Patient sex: M
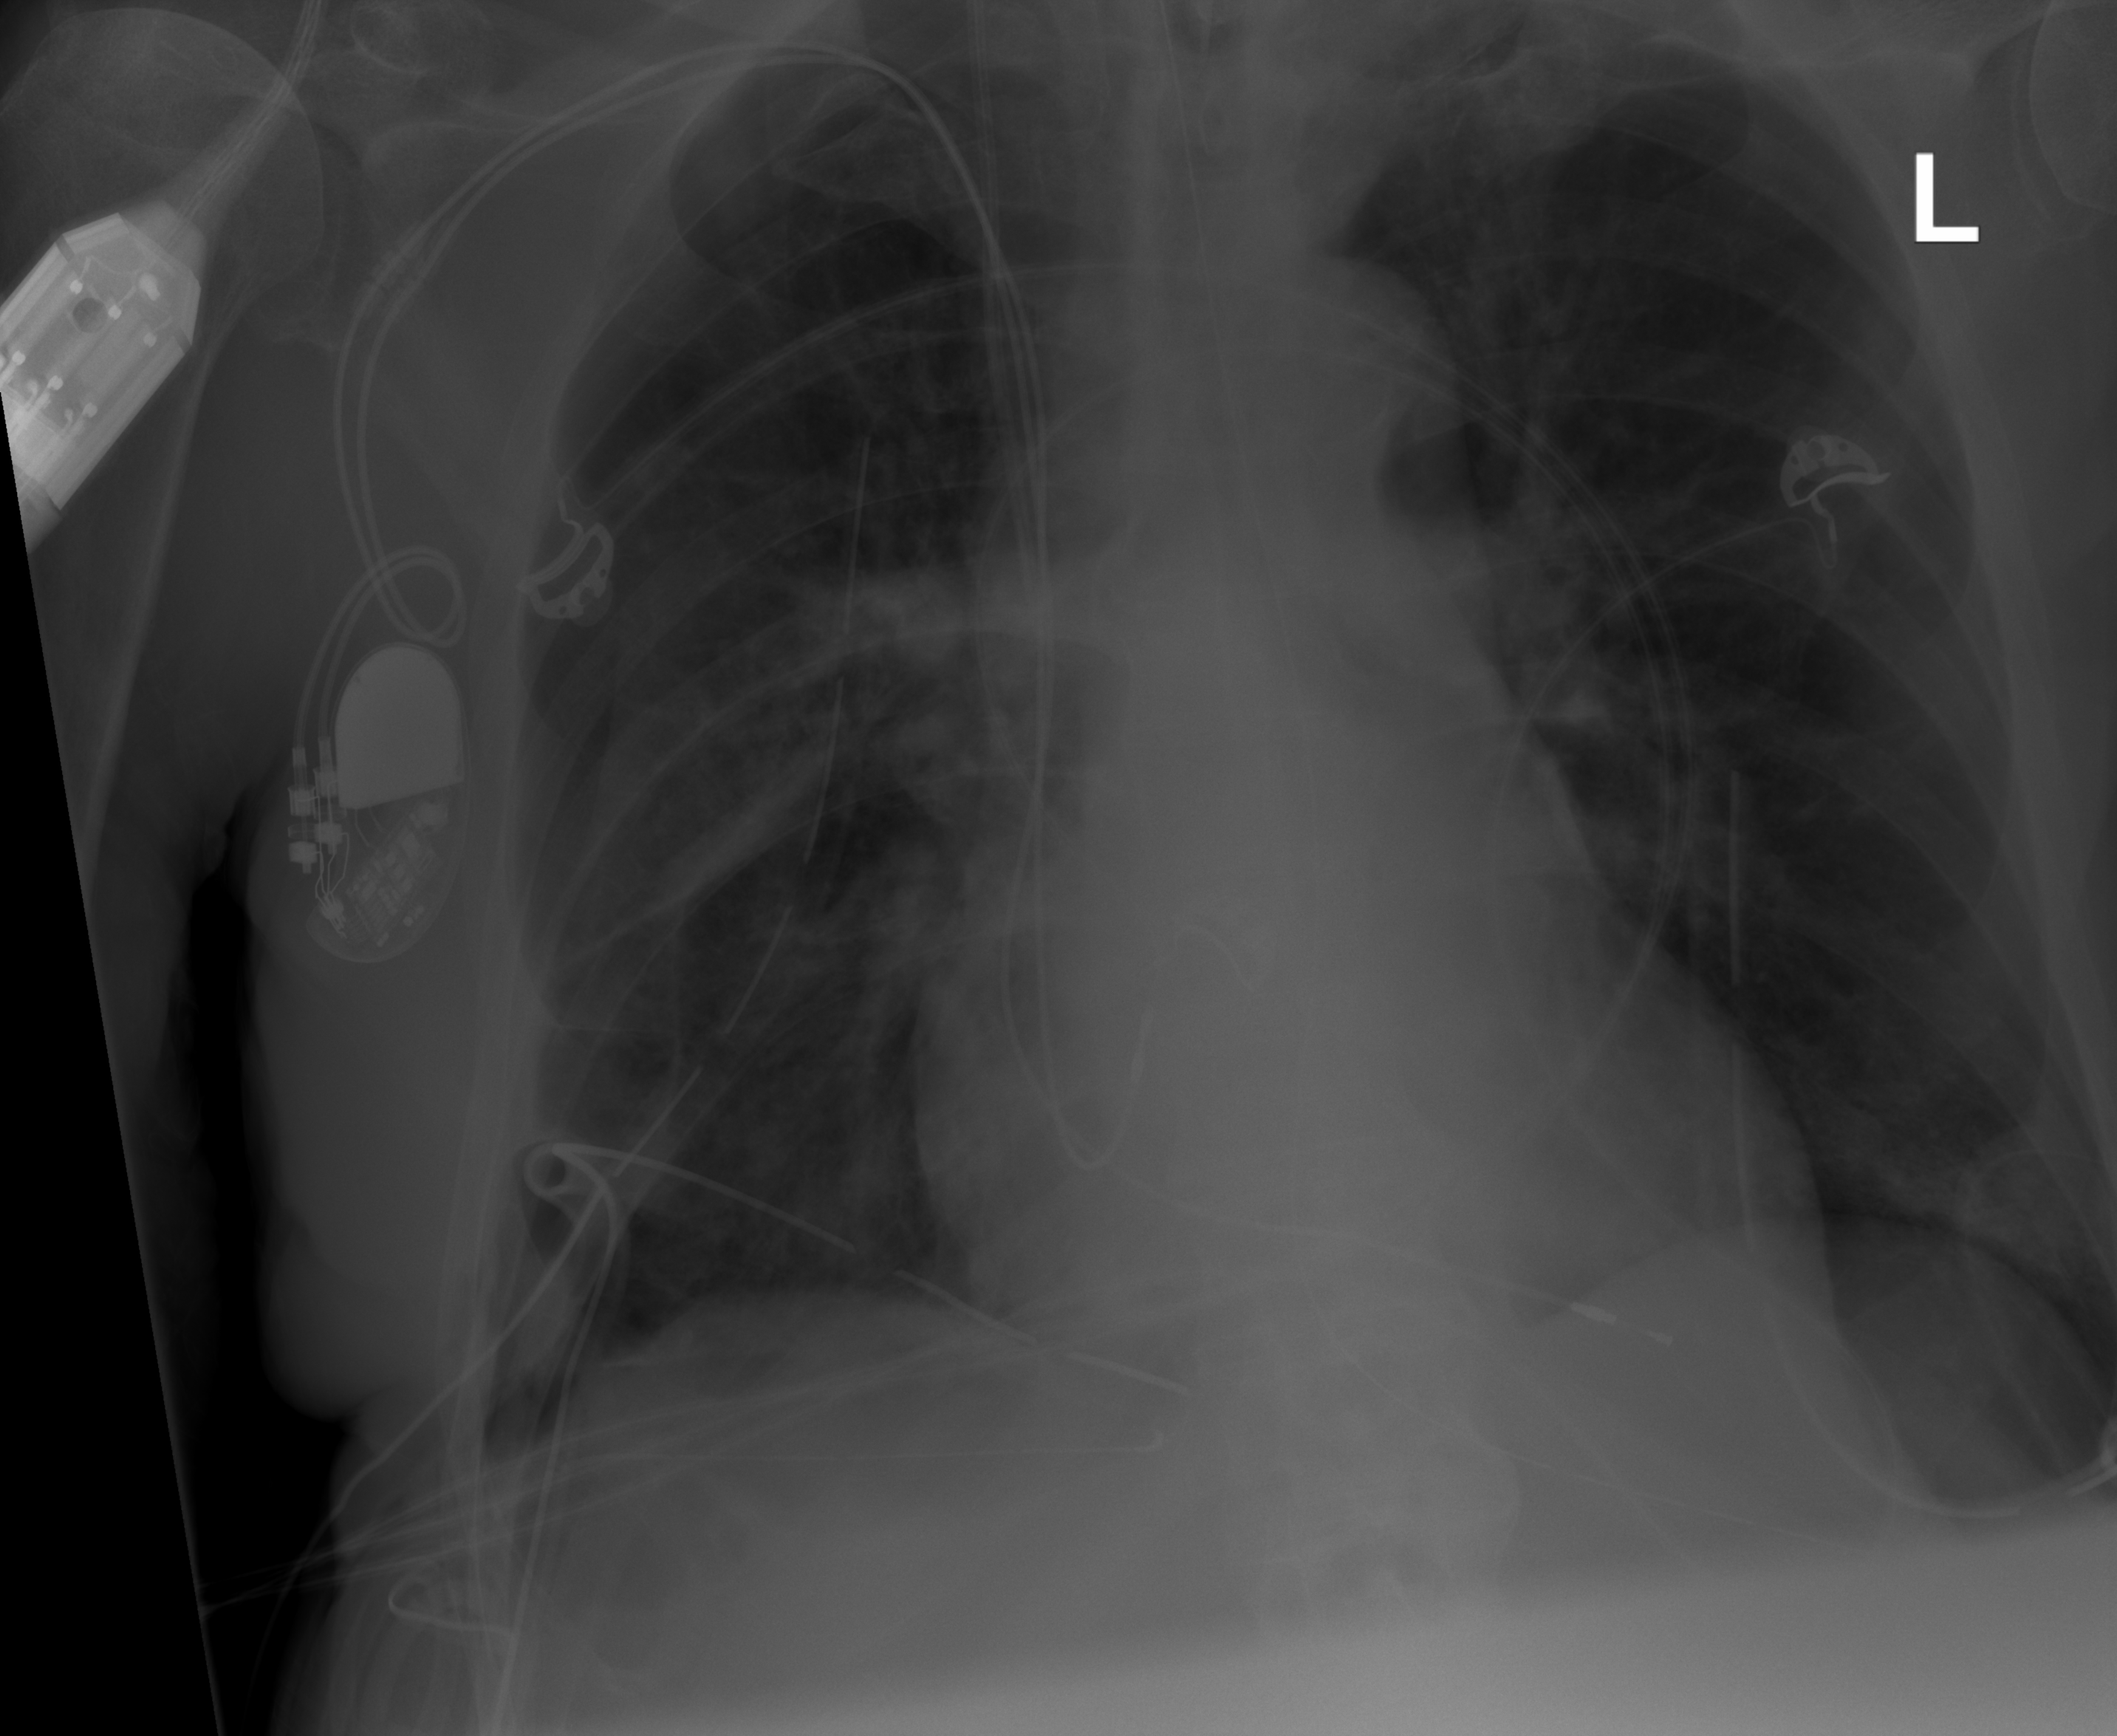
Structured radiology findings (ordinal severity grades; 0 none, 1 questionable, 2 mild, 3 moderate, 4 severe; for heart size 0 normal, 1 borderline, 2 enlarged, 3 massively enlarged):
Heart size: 0
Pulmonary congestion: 0
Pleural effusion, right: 0
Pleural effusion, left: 0
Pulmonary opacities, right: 0
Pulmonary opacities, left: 2
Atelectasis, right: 2
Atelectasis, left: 2